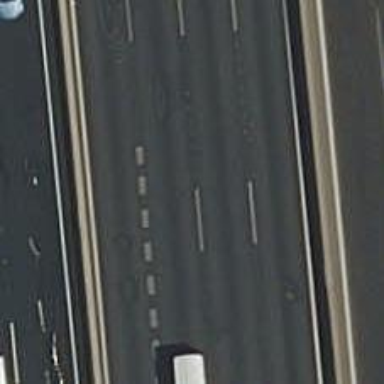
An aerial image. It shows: Motorway junction.